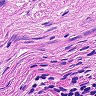
Metastatic tissue present: no